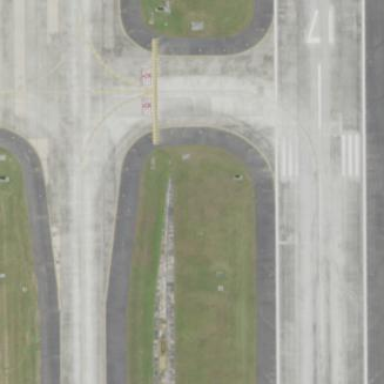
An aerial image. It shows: View of taxiway at the airport.